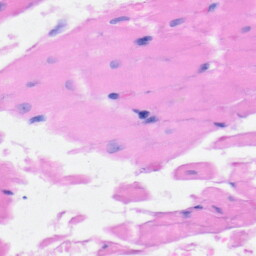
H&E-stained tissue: Heart